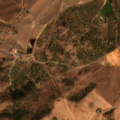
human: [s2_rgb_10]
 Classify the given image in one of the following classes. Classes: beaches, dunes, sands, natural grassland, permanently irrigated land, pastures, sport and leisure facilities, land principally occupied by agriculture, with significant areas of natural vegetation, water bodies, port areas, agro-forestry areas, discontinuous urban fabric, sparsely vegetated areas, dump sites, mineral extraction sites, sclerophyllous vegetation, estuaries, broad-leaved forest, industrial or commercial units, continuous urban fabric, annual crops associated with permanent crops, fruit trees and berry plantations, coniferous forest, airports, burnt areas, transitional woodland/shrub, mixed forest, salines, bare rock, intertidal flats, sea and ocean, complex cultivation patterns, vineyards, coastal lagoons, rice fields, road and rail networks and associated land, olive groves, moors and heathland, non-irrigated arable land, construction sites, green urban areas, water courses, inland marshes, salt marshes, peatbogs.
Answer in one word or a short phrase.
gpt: non-irrigated arable land, pastures, agro-forestry areas, broad-leaved forest, transitional woodland/shrub